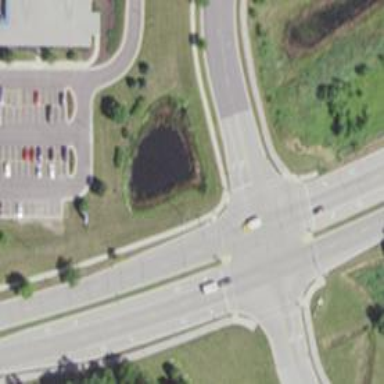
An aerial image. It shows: Crossing with marked lines on the road.